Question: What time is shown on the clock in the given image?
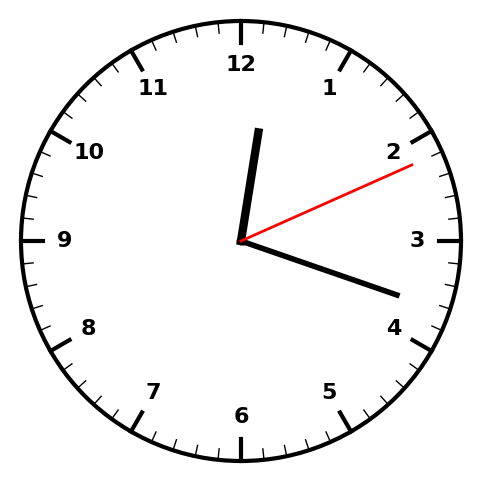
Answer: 12:18:11